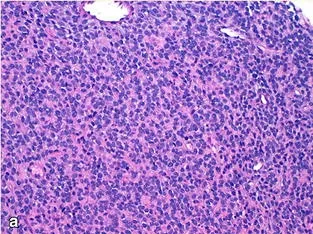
A; Malignant OFMT pre-ILP biopsy, (HE, 40x). Densely packed cords of monomorphic cell with small round nuclei, high mitotic index.
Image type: pathology (h&e)